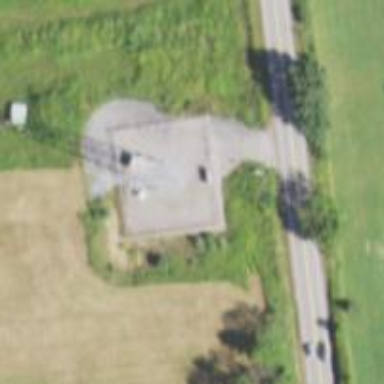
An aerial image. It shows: Communication mast tower.